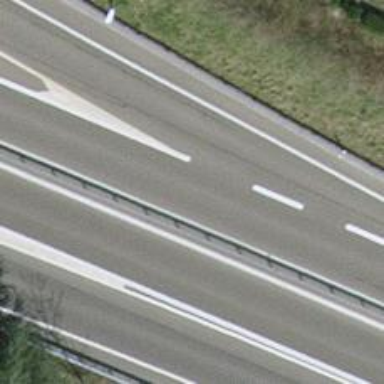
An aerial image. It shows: Asphalt trunk motorway.